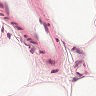
Metastatic tissue present: no